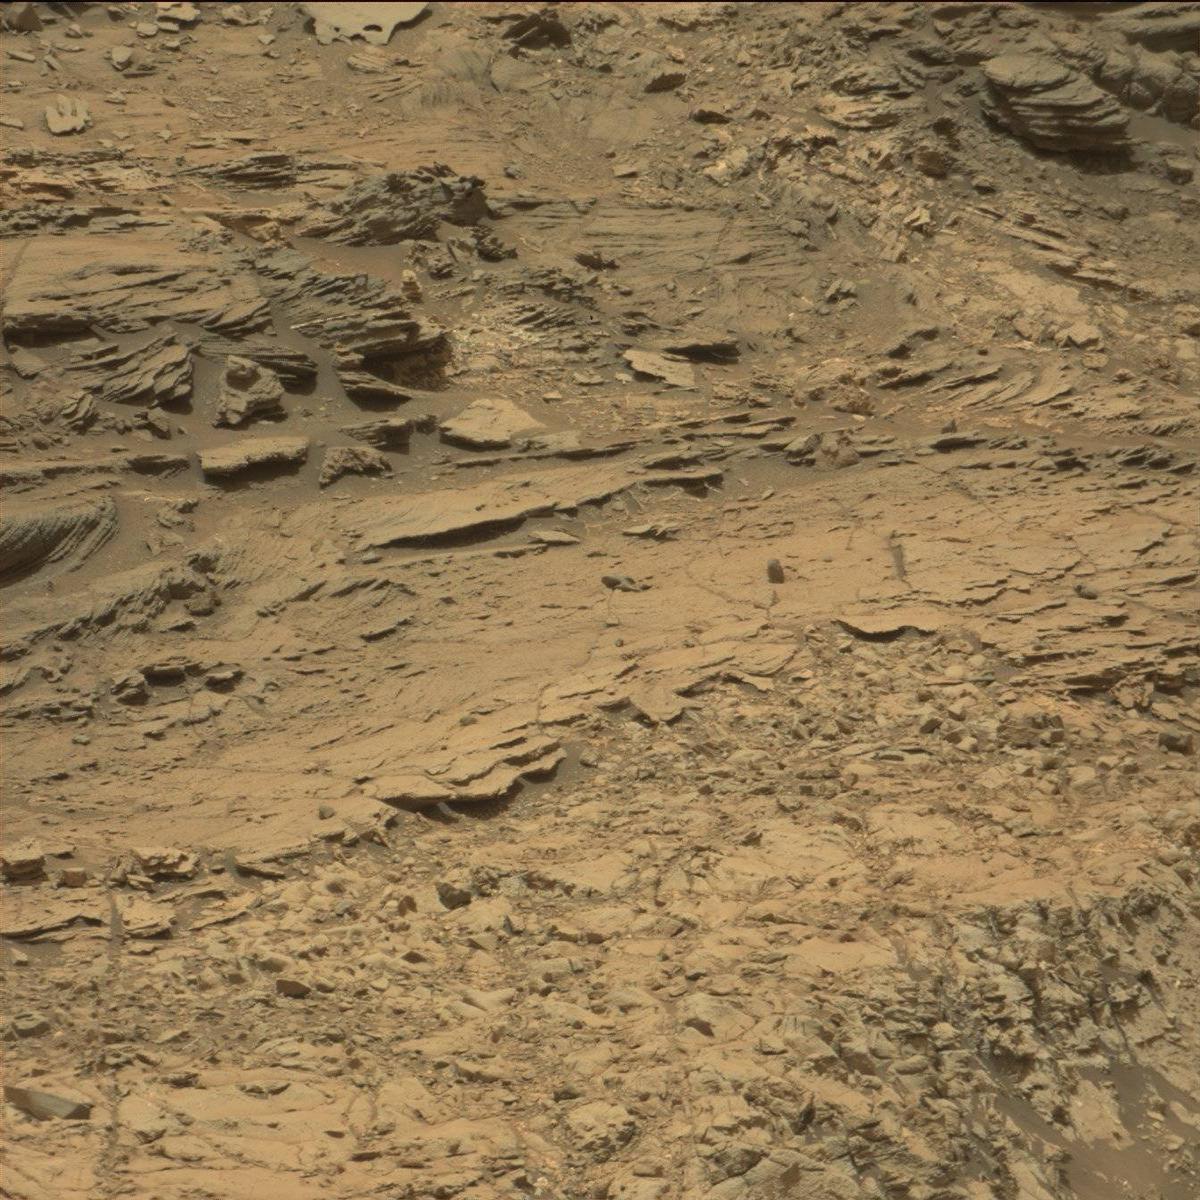
Terrain classes present: Bedrock, Sand / Soil